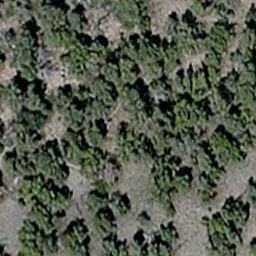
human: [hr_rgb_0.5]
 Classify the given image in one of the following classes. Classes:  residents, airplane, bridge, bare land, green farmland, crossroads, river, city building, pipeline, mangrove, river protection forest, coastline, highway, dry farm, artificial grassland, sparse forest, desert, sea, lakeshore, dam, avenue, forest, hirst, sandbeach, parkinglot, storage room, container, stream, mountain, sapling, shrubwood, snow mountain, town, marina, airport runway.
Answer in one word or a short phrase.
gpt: sparse forest